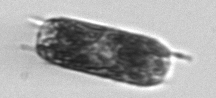
Label: Hemiaulus